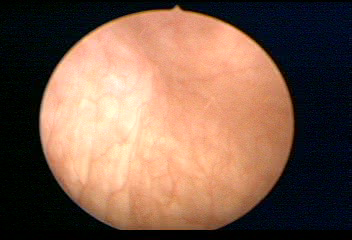
Modality: WLC
Class: Normal mucosa
Bladder cancer association: No